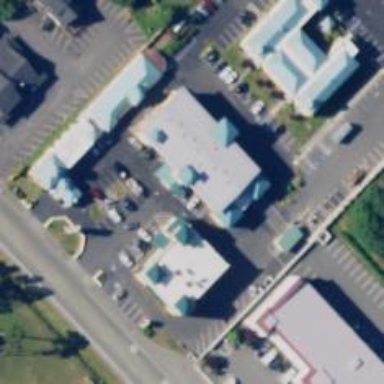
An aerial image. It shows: Hotel building.